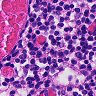
Metastatic tissue present: no